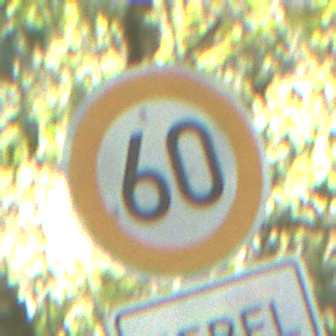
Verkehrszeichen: Geschwindigkeit60
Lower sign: HinweiseAufGefahrenDurchVerbaleAngabe10
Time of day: Midday
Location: Outdoor (Nature)
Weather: Clear
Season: NotSpecified
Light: Natural